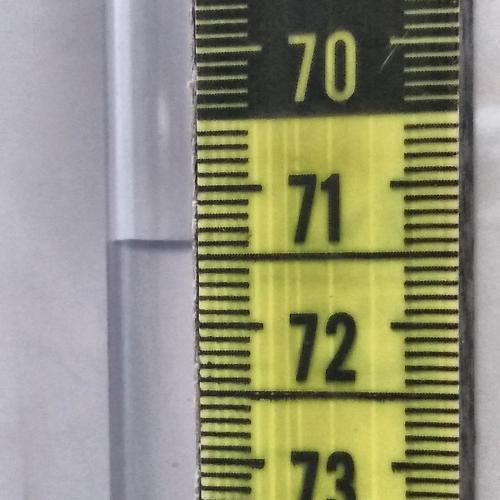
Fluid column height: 71.4 cm